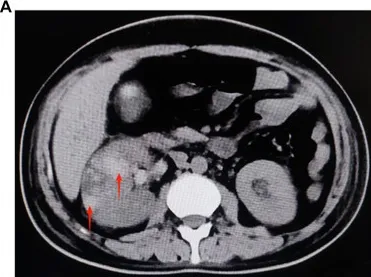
(A) CT of both kidneys. The right kidney is increased in size, heterogeneous in density, with multiple flaky hyperdense shadows, and clear perirenal space in both kidneys. The red arrow shows a hematoma in the lower pole of the right kidney (September 19, 2022, day 16 of admission).
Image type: radiology (ct)